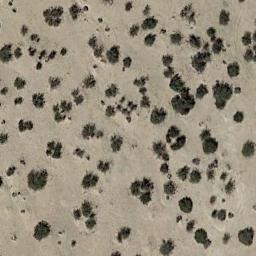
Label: chaparral